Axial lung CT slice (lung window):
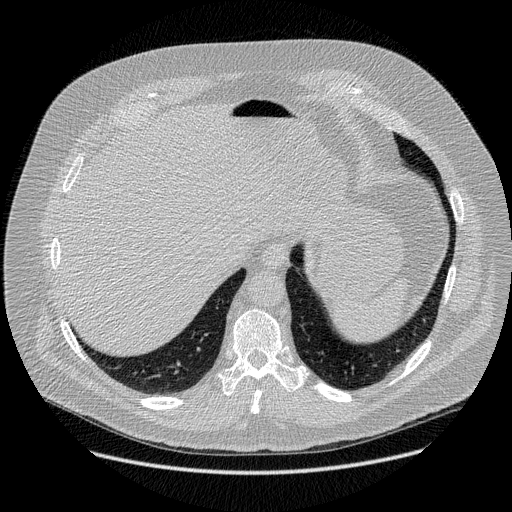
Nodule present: no